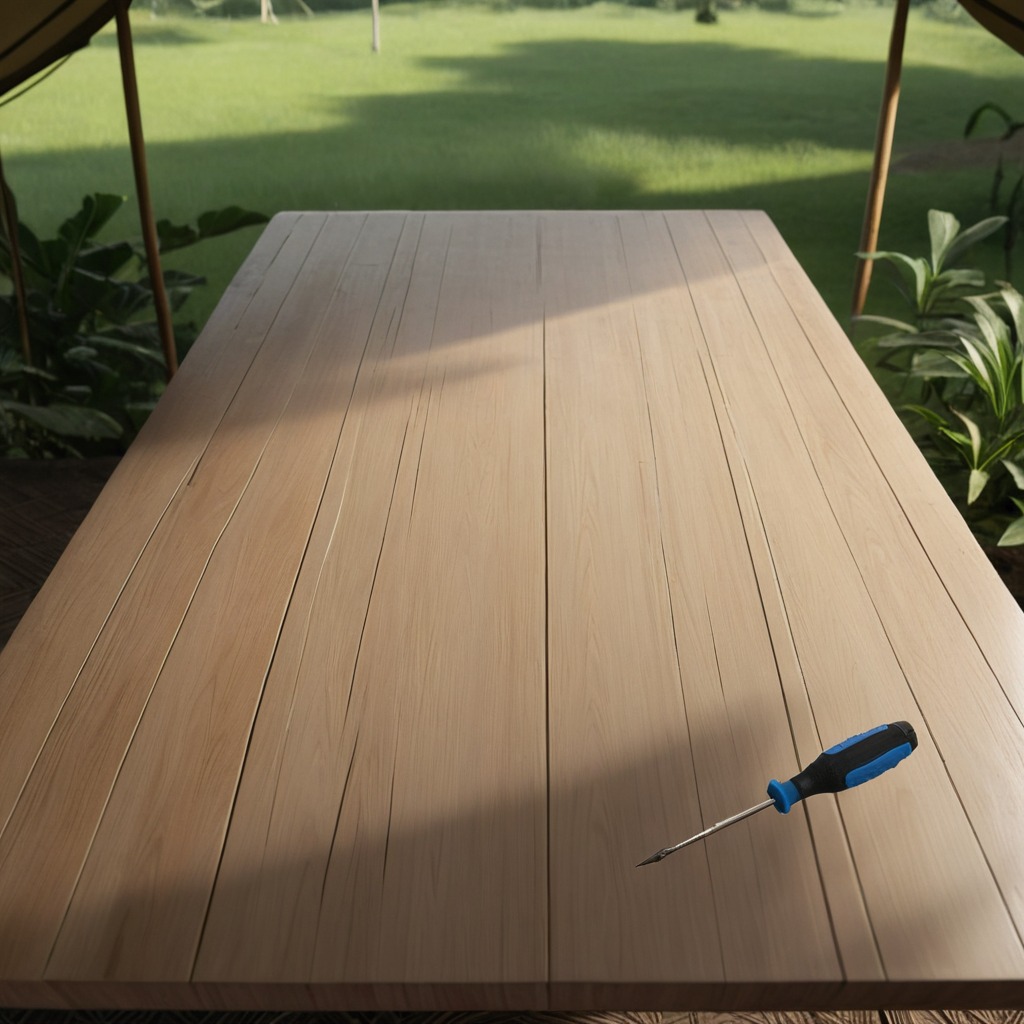
A screwdriver lying on a wooden table inside a jungle field workshop tent.